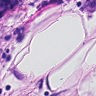
Metastatic tissue present: yes